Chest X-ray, PA view. Patient: 46 years old, sex M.
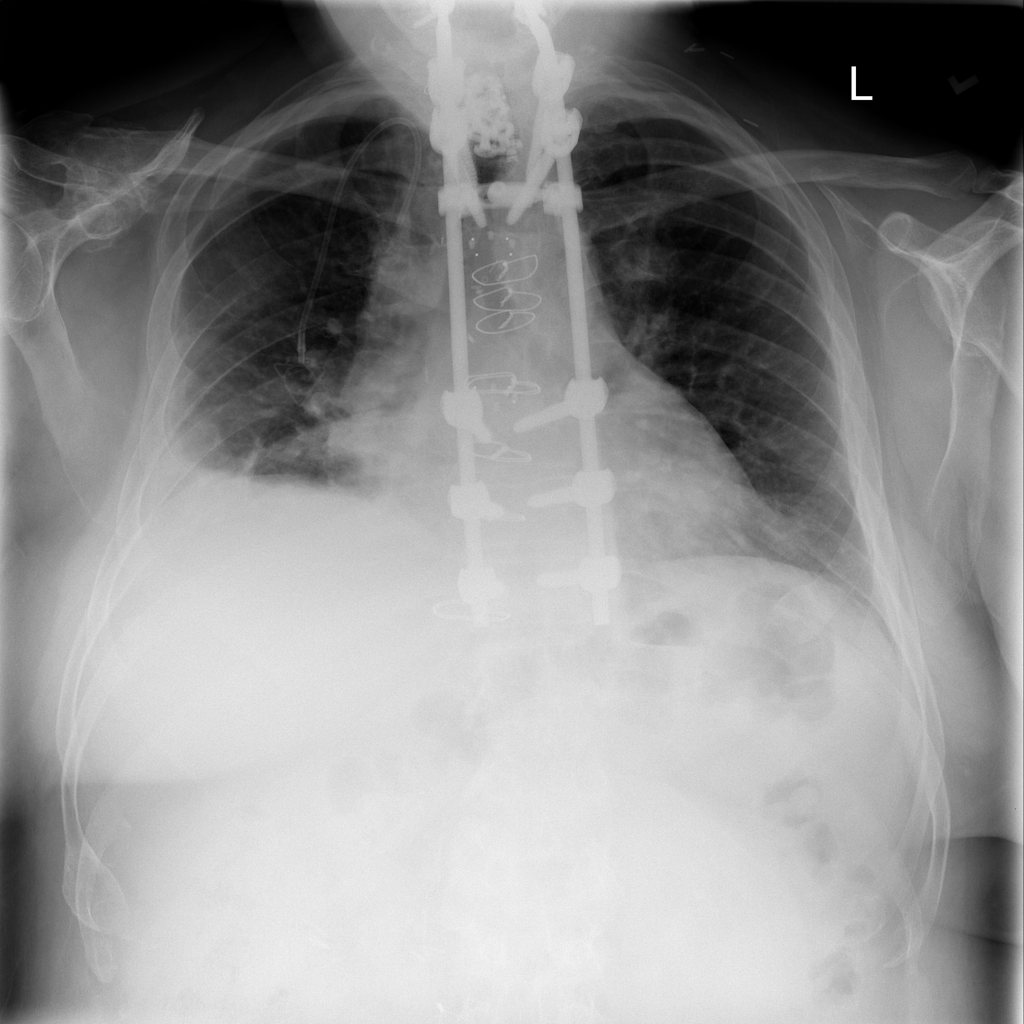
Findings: Effusion